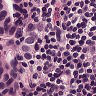
Metastatic tissue present: yes